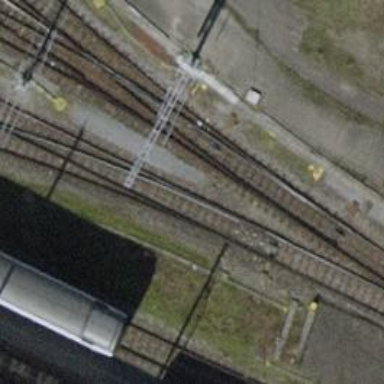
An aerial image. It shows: Yard with single rail track. The railway track is electrified with contact line for service purposes.